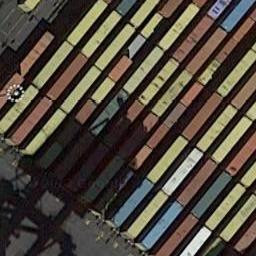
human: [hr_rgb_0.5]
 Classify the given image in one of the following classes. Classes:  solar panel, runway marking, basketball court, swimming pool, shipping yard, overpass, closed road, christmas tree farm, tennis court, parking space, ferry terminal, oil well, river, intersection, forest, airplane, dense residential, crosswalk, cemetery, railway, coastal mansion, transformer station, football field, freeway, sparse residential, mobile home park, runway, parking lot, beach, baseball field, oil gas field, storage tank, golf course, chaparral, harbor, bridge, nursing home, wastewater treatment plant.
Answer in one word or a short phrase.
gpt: shipping yard